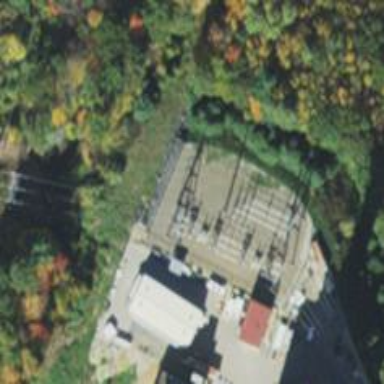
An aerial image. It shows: Switch used for power control.